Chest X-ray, PA view. Patient: 46 years old, sex M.
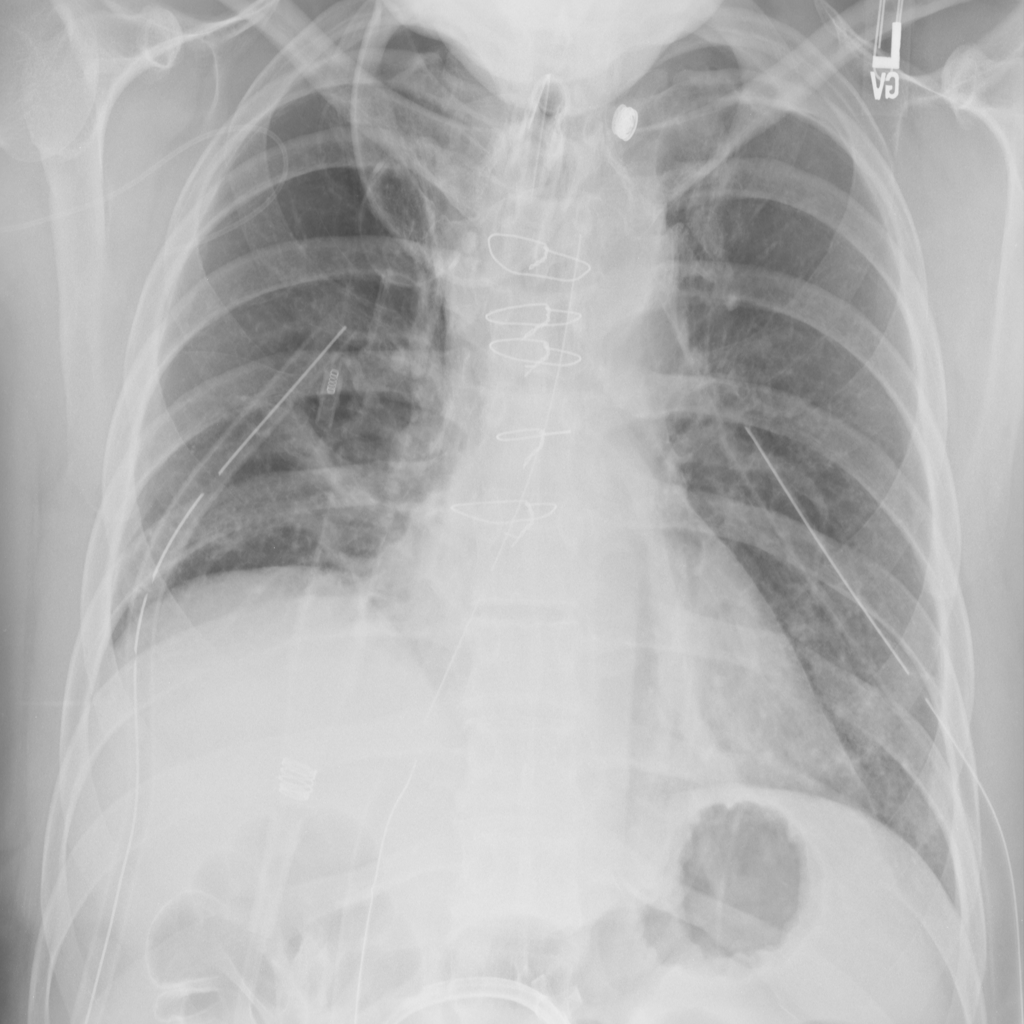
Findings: Atelectasis, Pneumothorax